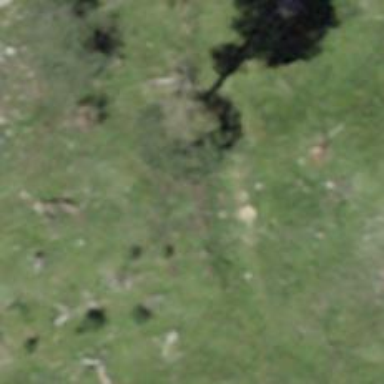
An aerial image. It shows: Evergreen needle-leaved tree.